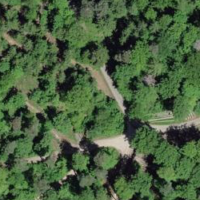
EUNIS habitat code: 41
Species observed at this site:
Calliteara pudibunda